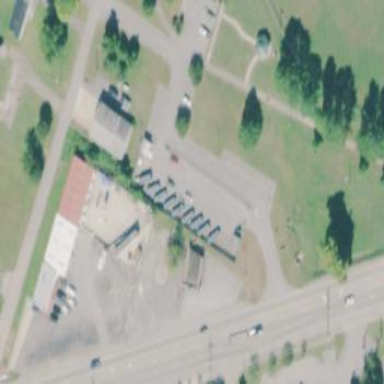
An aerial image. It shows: Recycling center.